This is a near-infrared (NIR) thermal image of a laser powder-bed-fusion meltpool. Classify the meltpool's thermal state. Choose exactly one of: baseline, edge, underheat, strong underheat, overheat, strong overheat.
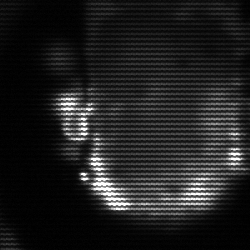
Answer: baseline